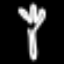
Label: fork